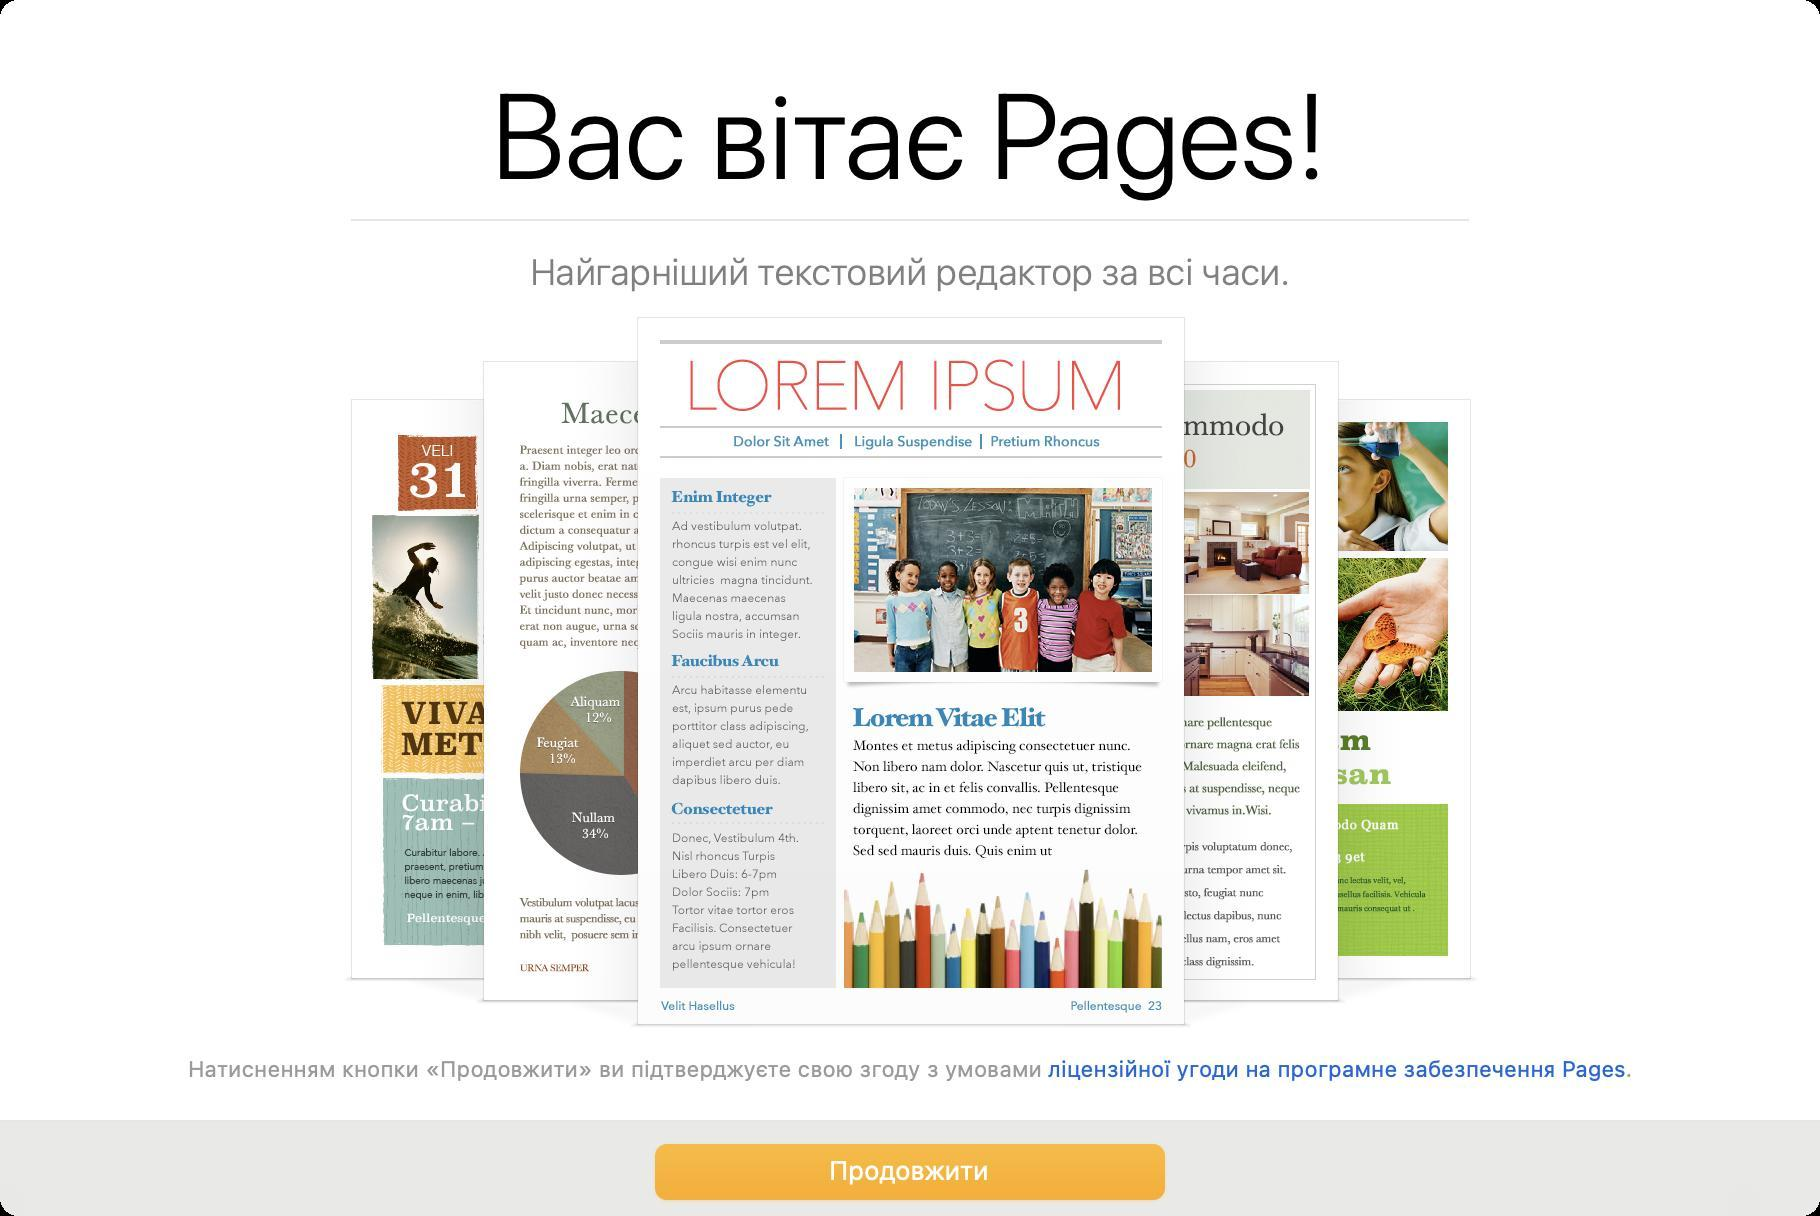
Accessibility tree:
{"name": "Вас_вітає_Pages!", "role": "AXWindow", "description": null, "role_description": "діалогове вікно", "value": null, "position": "409.00;141.00", "size": "910;608", "children": [{"name": null, "role": "AXStaticText", "description": null, "role_description": "текст", "value": "Вас вітає Pages!", "position": "242.00;31.50", "size": "426;71", "children": []}, {"name": null, "role": "AXStaticText", "description": null, "role_description": "текст", "value": "Найгарніший текстовий редактор за всі часи.", "position": "261.00;125.50", "size": "388;21", "children": []}, {"name": null, "role": "AXImage", "description": "start mac firstlaunch welcome", "role_description": "зображення", "value": null, "position": "0.00;146.50", "size": "910;405", "children": []}, {"name": null, "role": "AXStaticText", "description": null, "role_description": "текст", "value": "Натисненням кнопки «Продовжити» ви підтверджуєте свою згоду з умовами ліцензійної угоди на програмне забезпечення Pages.", "position": "90.00;527.50", "size": "730;14", "children": [{"name": "ліцензійної_угоди_на_програмне_забезпечення_Pages", "role": "AXLink", "description": null, "role_description": "гіперпосилання", "value": null, "position": "524.25;527.50", "size": "289;14", "children": []}]}, {"name": "Продовжити", "role": "AXButton", "description": null, "role_description": "кнопка", "value": null, "position": "321.50;566.00", "size": "267;40", "children": []}]}